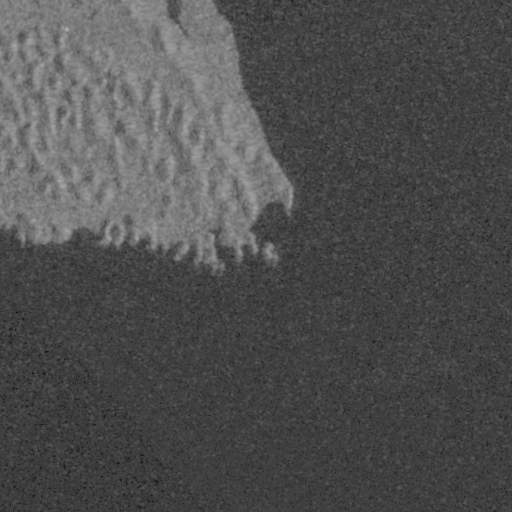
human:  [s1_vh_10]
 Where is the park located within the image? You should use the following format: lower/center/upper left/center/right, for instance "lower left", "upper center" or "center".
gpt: The park is located in the center of the image.
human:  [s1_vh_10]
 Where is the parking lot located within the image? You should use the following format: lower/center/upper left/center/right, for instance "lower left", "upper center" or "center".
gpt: The parking lot is located in the center of the image.
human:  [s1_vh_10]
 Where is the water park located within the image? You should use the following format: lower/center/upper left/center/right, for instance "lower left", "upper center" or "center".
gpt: The water park is located in the center of the image.
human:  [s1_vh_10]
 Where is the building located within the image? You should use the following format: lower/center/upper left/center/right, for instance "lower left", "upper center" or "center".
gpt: There is no building in the image.

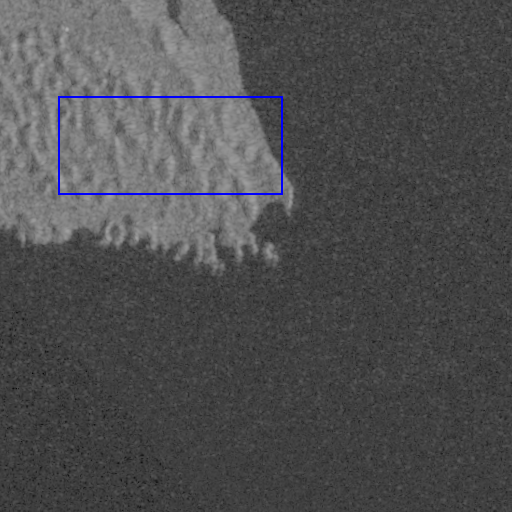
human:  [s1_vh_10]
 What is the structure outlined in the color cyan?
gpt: There is no cyan outline.
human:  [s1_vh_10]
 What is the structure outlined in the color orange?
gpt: There is no structure outlined in orange.